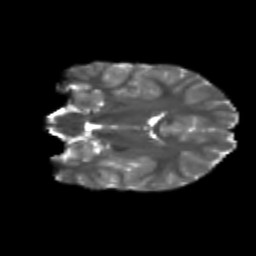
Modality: T2w
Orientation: coronal
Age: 10
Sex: male
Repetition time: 9.512 s
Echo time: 0.089 s